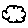
Label: cloud